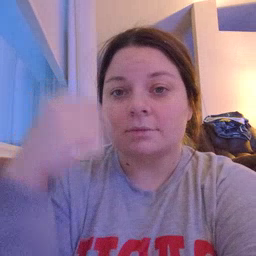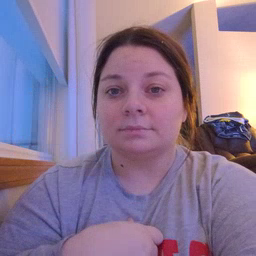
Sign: black